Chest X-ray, PA view. Patient: 64 years old, sex F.
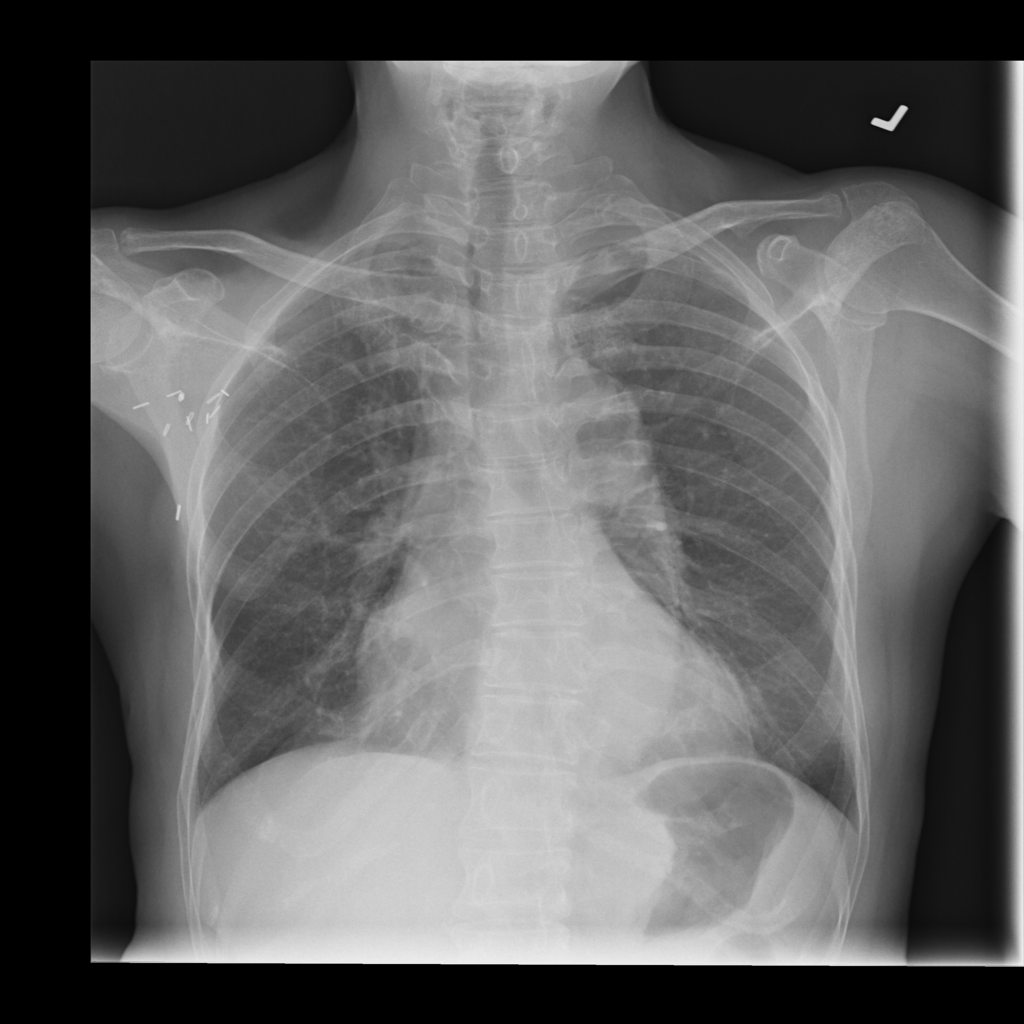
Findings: No Finding